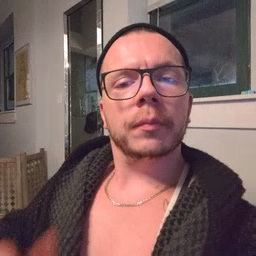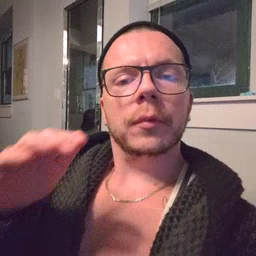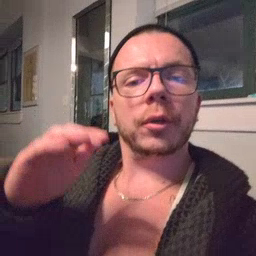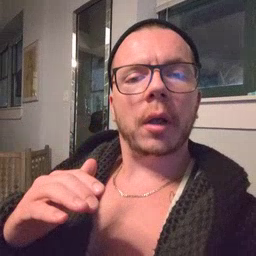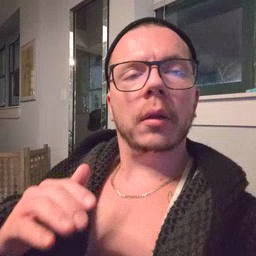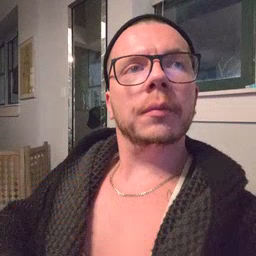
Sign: child